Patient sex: M
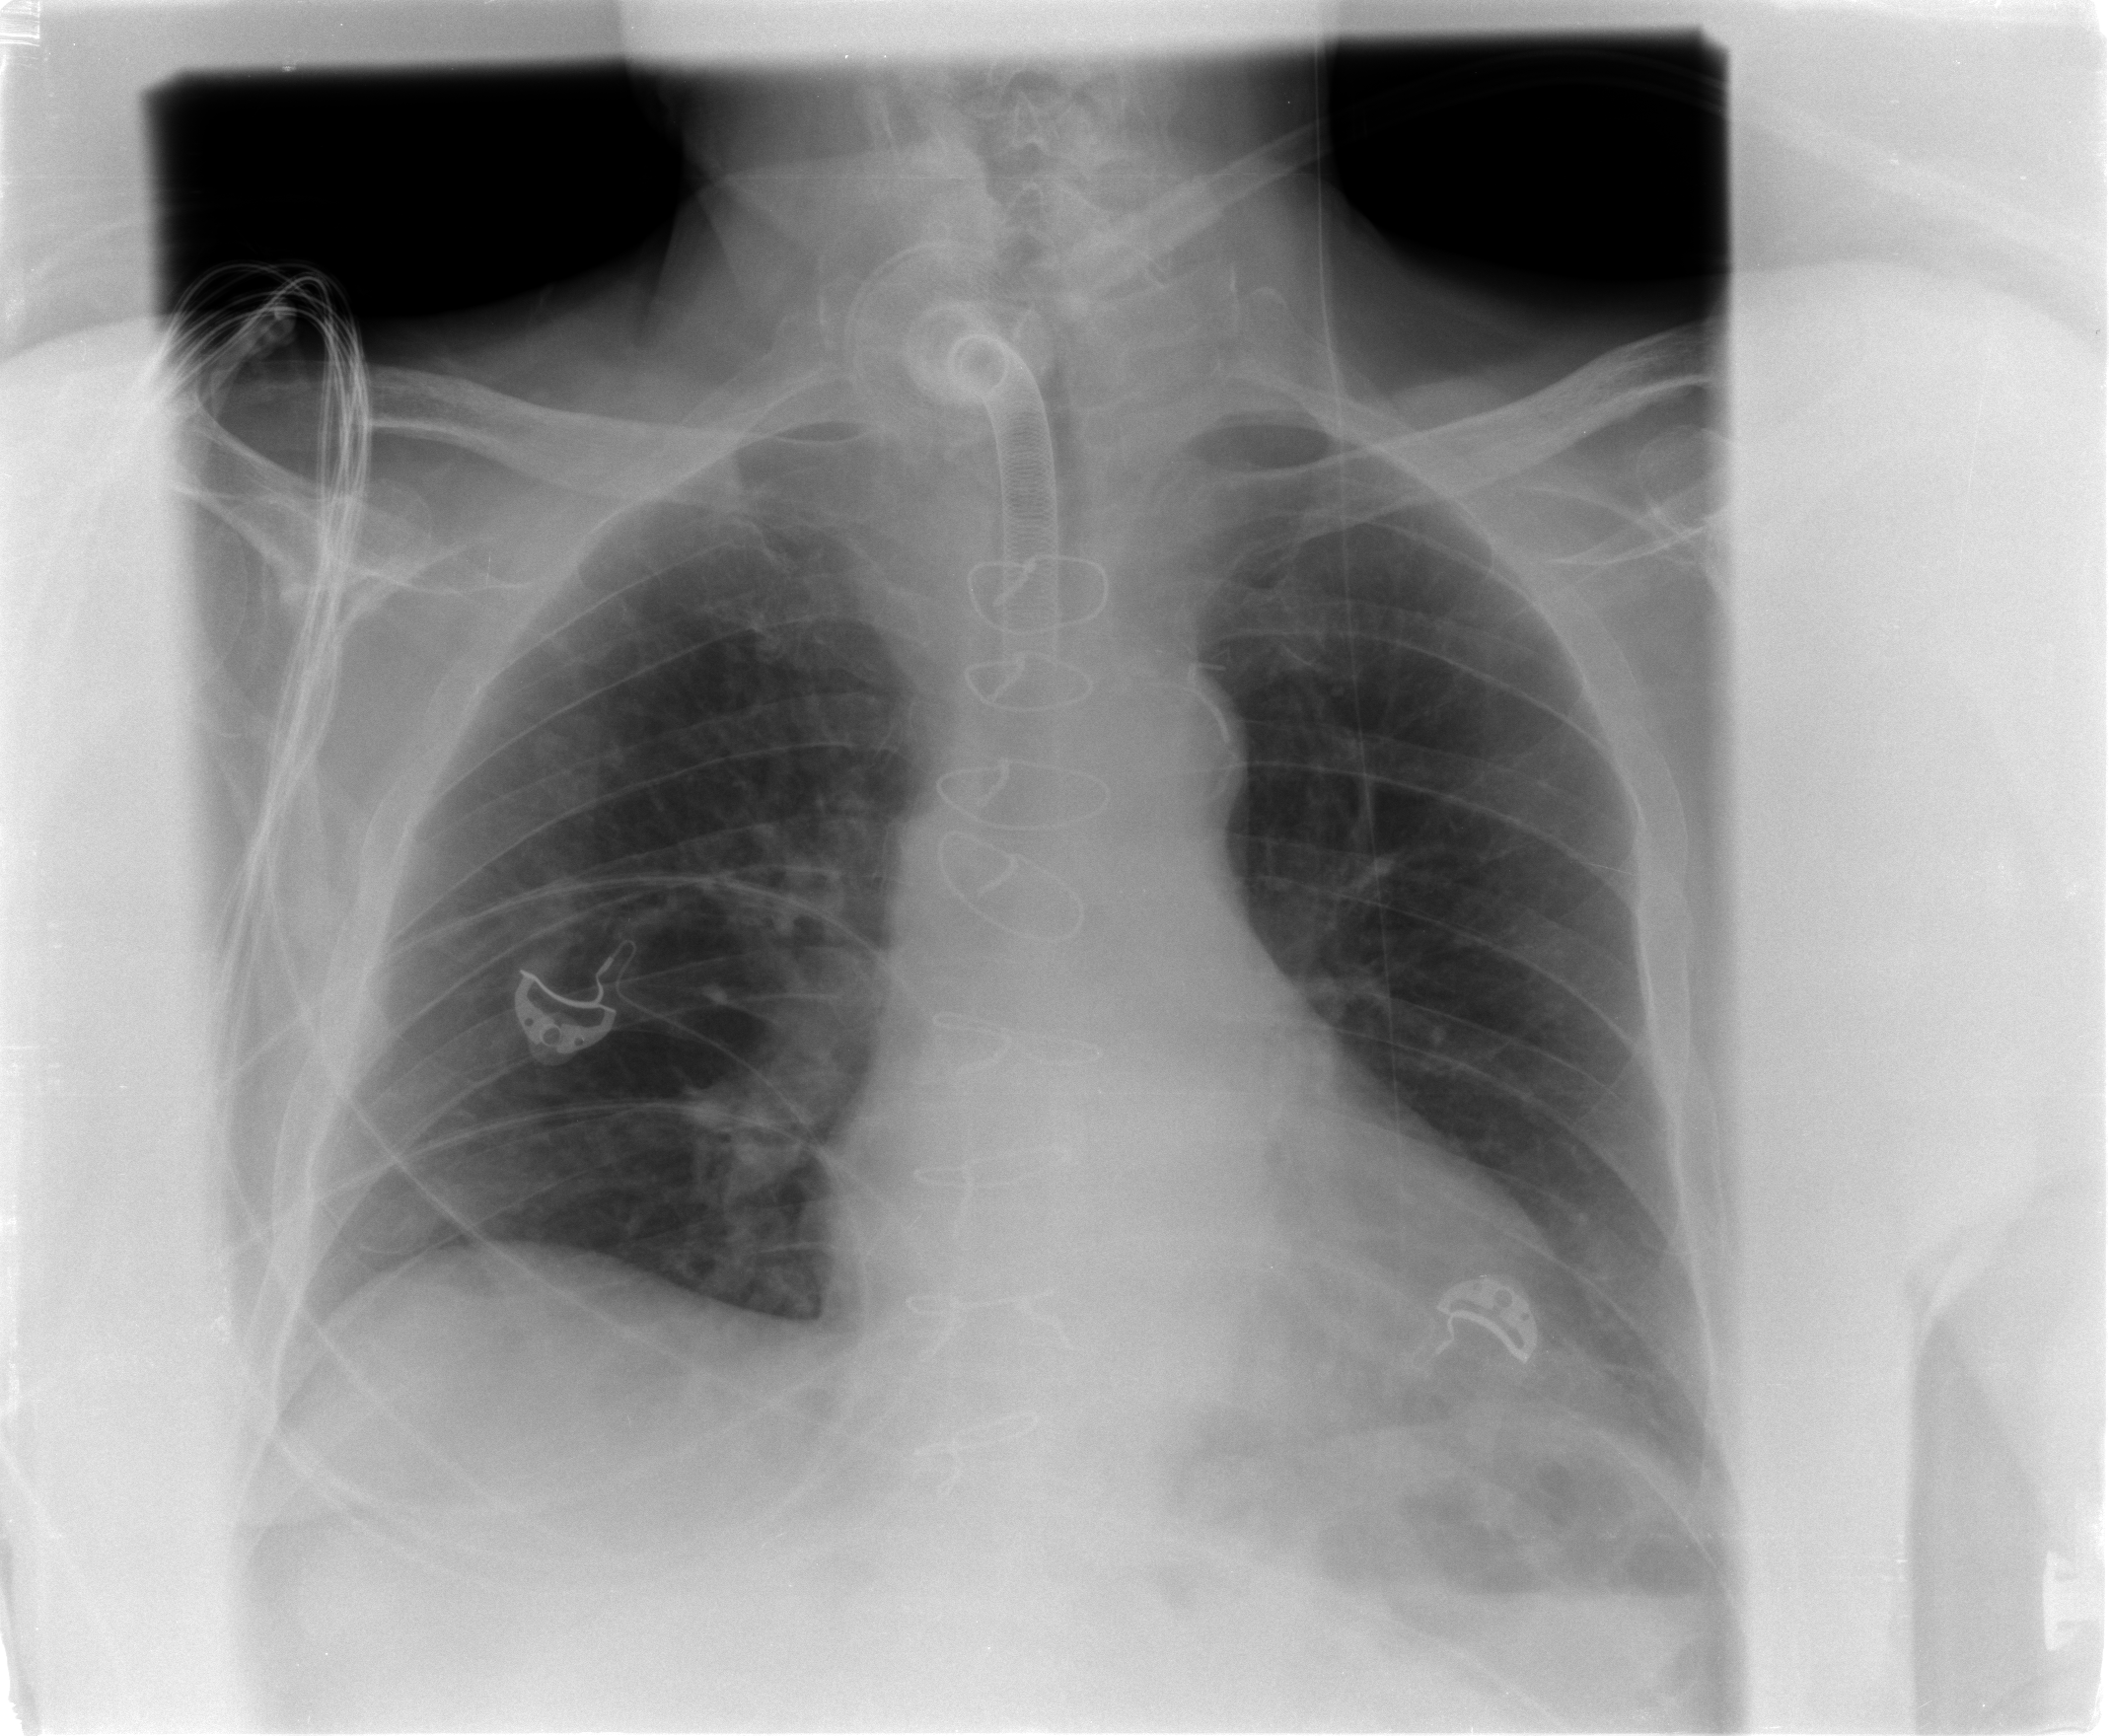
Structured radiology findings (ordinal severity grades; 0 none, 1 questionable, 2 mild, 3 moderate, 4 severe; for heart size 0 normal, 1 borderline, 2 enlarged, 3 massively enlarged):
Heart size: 0
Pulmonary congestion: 3
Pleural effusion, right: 2
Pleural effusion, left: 2
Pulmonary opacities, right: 3
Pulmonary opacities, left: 3
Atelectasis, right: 3
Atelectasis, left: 3